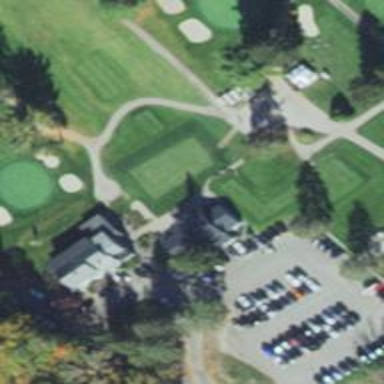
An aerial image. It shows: Pathway for golfing.